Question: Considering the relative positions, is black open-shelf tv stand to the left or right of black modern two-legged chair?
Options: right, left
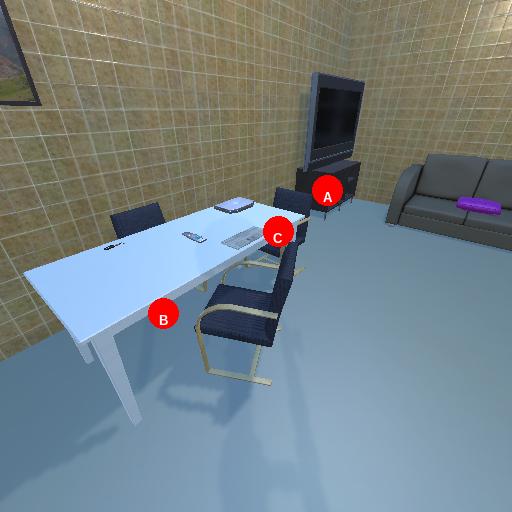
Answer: right